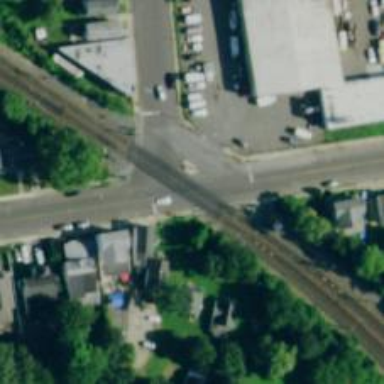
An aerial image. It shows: Railway level crossing.